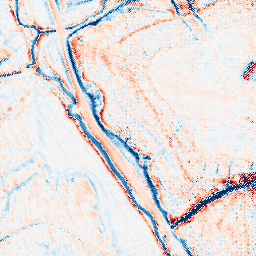
Category: edge_preserving
Decomposition family: bilateral
Decomposition parameters: d: 15
sigma_color: 75
sigma_space: 25
Upsampling method: regularized
Upsampling parameters: scale: 4
lambda_reg: 0.1
Upsampling scale: 4